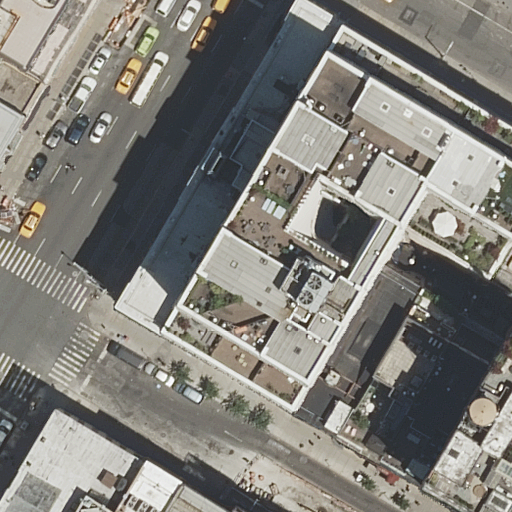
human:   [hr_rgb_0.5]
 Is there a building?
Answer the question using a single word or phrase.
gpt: yes

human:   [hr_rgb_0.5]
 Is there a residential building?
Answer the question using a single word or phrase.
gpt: yes

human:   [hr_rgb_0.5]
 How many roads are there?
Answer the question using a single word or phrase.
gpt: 8

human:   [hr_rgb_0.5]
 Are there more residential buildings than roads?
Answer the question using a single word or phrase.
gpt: yes

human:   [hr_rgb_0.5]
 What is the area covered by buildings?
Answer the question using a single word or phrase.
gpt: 4447m2

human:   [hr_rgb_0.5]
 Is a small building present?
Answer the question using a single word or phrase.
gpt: yes

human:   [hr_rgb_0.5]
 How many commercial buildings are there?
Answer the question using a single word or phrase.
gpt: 0

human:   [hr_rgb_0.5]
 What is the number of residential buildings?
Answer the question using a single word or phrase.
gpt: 12

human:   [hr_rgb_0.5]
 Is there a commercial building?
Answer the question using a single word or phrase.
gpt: no

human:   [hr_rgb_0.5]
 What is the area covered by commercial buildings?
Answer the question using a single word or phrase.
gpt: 0m2

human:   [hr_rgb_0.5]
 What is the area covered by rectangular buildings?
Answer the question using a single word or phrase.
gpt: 2809m2

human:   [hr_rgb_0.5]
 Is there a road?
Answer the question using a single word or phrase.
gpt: yes

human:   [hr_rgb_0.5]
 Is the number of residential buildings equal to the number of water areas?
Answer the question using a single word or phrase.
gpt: no

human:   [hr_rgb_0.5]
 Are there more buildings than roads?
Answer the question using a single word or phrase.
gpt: yes

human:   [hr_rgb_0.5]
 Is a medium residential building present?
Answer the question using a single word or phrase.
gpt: yes

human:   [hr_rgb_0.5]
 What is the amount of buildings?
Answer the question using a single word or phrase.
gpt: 12

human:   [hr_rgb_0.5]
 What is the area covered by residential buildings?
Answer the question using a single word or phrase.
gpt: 4447m2

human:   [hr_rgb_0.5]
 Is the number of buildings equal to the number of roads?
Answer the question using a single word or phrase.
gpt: no

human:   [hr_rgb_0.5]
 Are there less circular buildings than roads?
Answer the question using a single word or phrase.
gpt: yes

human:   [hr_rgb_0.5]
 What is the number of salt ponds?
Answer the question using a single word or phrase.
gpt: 0

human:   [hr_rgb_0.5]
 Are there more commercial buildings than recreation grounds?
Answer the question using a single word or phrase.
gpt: no

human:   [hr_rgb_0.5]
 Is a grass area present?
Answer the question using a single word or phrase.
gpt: no

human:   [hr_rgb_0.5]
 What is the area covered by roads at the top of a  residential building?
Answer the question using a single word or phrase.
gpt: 0m2

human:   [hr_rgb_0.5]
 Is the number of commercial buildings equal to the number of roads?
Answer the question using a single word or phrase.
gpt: no

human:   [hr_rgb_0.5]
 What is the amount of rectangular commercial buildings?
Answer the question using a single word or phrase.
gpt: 0

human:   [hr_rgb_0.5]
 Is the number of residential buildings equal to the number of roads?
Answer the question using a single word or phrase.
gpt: no

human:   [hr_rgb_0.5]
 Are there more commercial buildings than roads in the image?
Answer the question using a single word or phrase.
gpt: no

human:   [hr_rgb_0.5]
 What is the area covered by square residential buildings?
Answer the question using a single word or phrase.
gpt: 0m2

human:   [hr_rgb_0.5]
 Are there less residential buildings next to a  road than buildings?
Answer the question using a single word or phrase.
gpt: no

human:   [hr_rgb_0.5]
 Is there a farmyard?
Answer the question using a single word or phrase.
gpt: no

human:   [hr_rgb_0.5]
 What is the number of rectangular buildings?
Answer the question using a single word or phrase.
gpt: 9

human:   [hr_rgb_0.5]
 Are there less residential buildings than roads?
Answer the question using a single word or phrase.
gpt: no

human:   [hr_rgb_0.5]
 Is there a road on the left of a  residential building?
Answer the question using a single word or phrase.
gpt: yes

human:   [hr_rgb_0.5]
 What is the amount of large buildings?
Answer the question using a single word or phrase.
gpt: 5

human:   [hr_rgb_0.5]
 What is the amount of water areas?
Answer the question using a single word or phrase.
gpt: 0

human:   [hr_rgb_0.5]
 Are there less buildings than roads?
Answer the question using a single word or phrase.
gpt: no

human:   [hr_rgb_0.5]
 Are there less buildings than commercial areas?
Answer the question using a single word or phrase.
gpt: no

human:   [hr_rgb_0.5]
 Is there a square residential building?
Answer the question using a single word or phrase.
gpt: no

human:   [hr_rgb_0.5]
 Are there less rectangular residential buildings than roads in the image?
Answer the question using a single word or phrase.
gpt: no

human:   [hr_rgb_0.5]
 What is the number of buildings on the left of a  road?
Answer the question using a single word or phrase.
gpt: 7

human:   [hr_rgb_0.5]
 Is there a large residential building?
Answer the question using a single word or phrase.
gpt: yes

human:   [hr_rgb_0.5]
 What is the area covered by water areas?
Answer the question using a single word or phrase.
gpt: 0m2

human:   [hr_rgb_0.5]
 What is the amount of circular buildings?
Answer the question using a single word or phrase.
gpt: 0

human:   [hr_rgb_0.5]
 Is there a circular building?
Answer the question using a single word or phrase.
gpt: no

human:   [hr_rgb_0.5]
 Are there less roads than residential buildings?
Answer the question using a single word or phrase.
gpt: yes

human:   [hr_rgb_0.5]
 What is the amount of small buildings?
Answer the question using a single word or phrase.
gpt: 3

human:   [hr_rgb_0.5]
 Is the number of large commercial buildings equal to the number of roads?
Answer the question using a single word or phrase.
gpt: no

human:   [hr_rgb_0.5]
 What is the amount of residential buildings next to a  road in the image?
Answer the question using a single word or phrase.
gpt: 12

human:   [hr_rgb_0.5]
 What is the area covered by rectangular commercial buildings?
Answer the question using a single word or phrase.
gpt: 0m2

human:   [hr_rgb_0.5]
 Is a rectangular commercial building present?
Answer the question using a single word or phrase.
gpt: no

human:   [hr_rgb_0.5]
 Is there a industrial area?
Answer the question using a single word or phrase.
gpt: no

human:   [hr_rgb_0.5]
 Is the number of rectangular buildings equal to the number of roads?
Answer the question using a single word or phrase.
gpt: no

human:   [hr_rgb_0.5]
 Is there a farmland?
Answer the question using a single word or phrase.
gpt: no

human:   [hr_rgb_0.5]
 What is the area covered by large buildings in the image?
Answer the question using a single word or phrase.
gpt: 3250m2

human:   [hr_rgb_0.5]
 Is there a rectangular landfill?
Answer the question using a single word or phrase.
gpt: no

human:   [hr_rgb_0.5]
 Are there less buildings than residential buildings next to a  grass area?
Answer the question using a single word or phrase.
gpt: no

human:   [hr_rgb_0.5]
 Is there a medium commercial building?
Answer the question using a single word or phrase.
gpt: no

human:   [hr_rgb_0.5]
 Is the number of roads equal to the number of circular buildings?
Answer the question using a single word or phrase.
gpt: no

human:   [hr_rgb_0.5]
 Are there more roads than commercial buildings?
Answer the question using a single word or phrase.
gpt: yes

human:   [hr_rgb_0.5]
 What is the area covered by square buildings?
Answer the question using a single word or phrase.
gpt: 0m2

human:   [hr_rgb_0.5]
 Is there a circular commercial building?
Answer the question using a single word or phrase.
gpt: no

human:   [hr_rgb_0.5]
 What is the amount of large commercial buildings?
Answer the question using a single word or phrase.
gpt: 0

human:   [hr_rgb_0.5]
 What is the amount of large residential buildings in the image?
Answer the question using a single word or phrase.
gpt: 5

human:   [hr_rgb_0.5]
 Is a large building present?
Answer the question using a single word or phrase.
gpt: yes